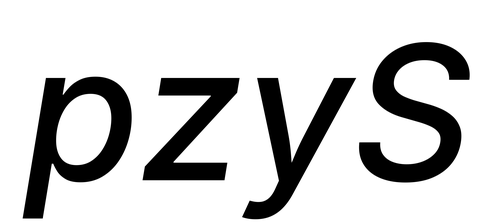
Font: Inter-Italic_Medium_Italic